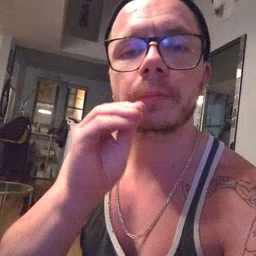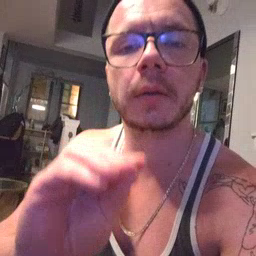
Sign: kiss